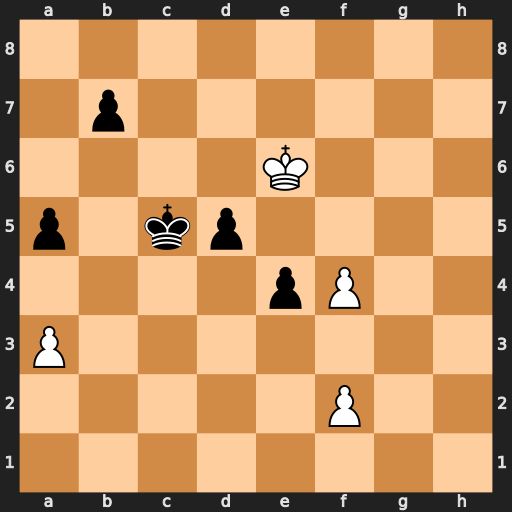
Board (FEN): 8/1p6/4K3/p1kp4/4pP2/P7/5P2/8
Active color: w
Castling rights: -
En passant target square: -
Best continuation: f5 Kc4 f6 d4 f7